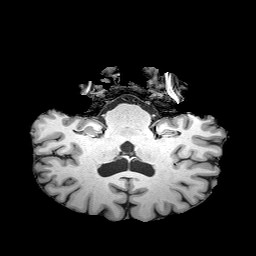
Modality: T1w
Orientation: sagittal
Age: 56
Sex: female
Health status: healthy